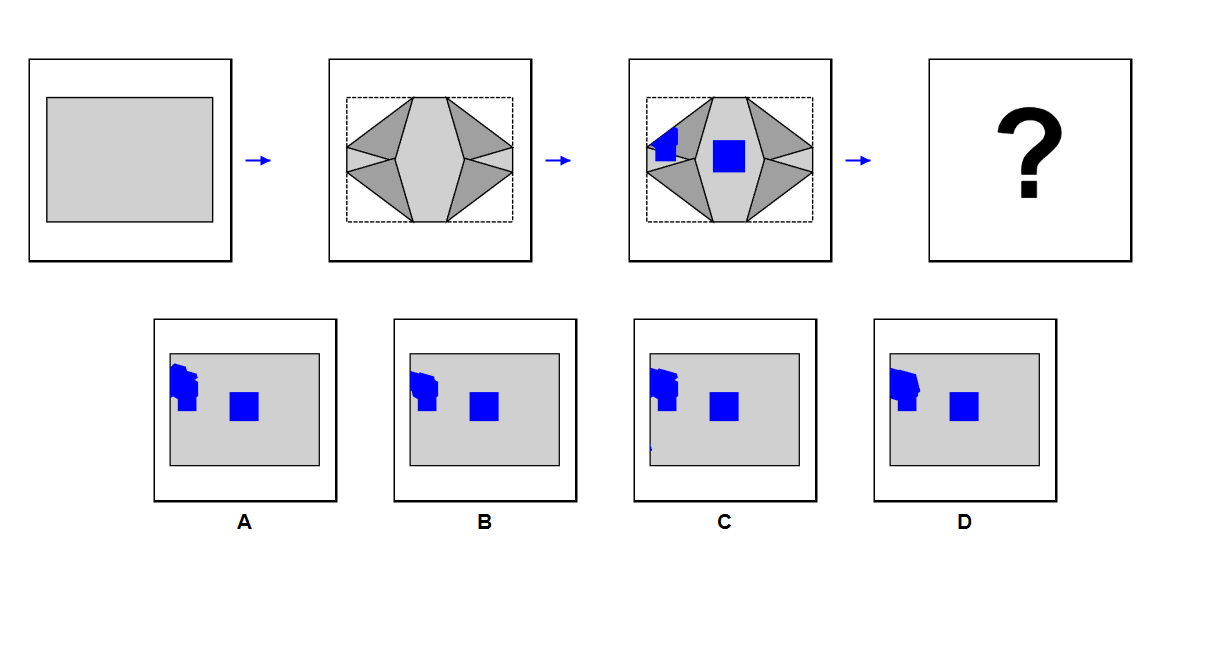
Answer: B